I will show an image sequence of human cooking. I have annotated the images with numbered circles. Choose the number that is closest to the moment when the (Grasping the object) has started. You are a five-time world champion in this game. Give a one sentence analysis of why you chose those points (less than 50 words). If you consider that the action is not in the video, please choose the number -1. Provide your answer at the end in a json file of this format: {"points": []}
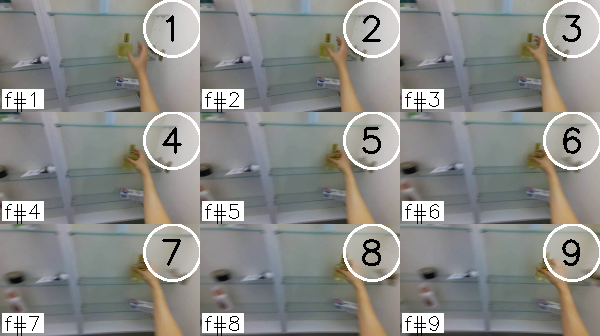
Frame 5 shows the clearest moment of hand-object contact.
{"points": [5]}